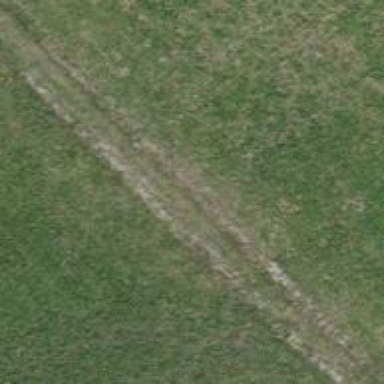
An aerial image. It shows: Track with grade 5 tracktype.